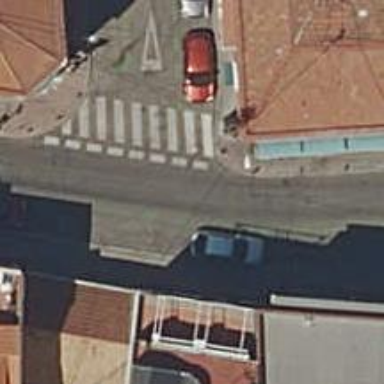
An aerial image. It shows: Marked road crossing.